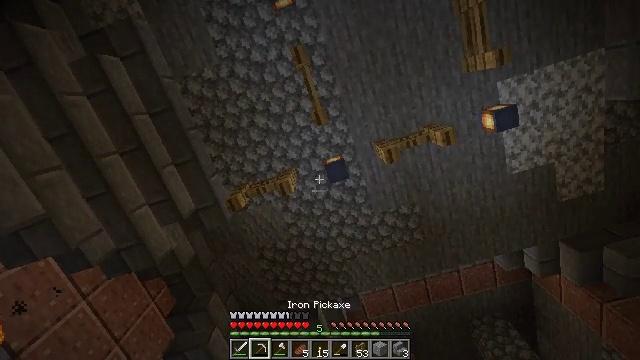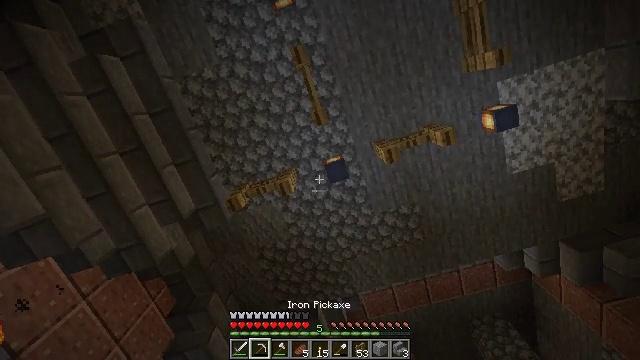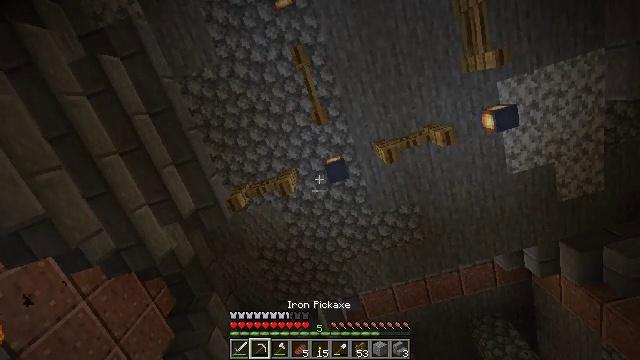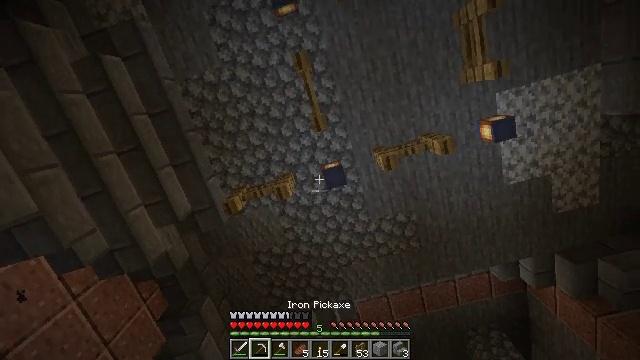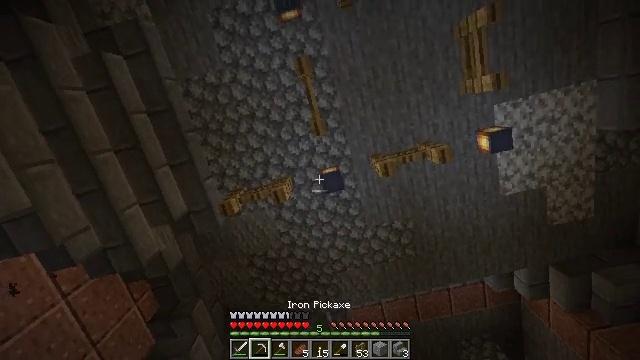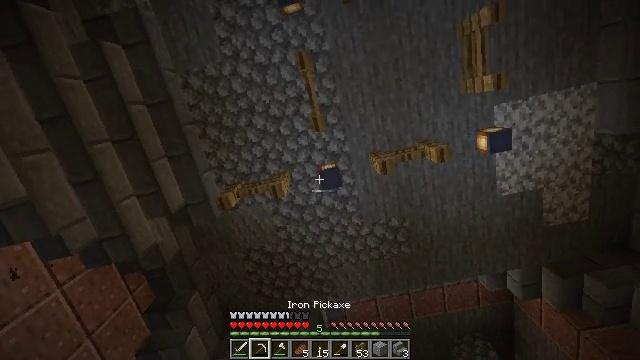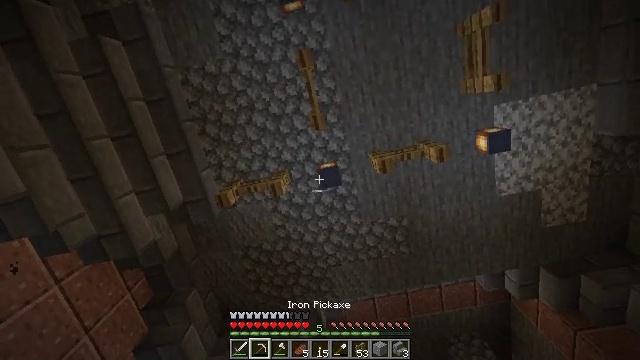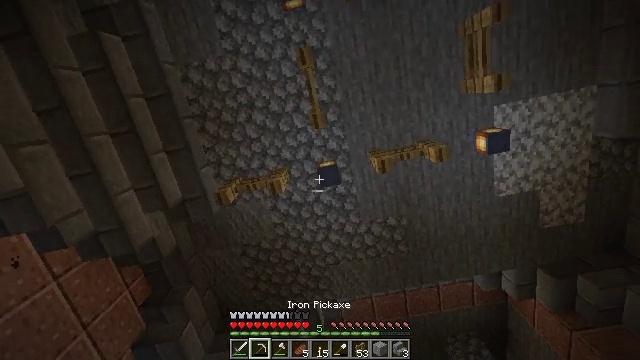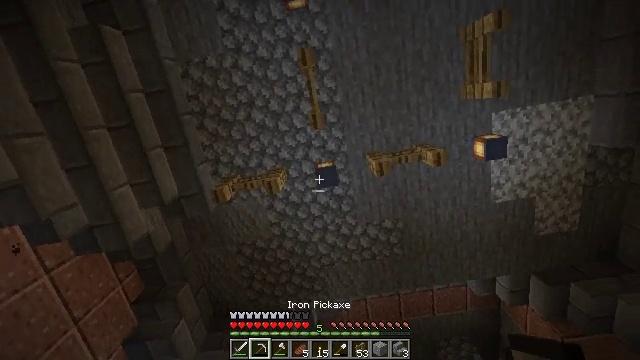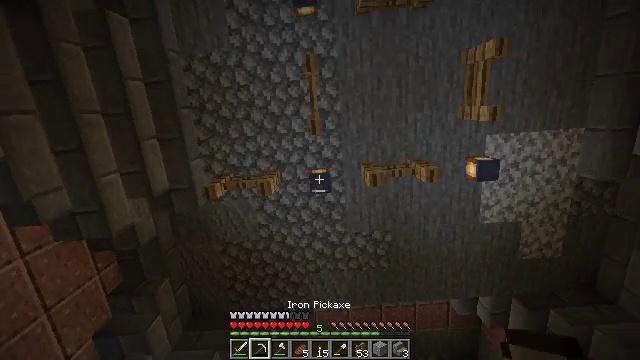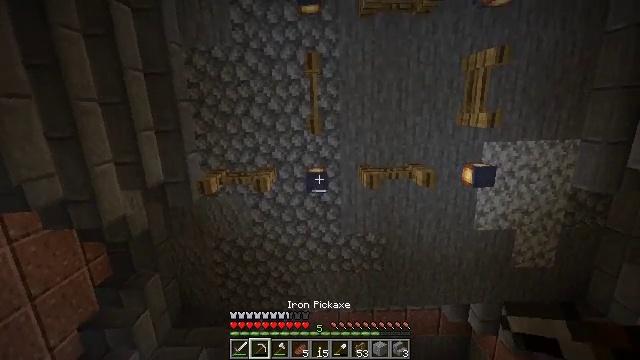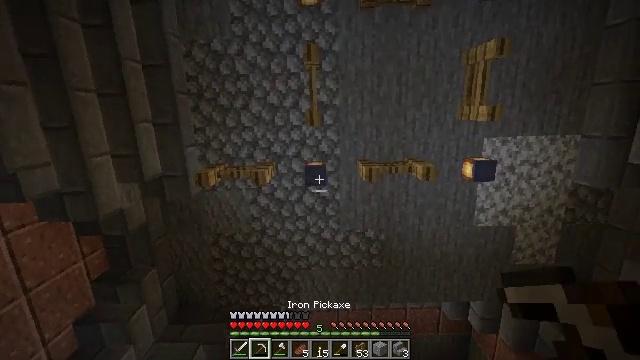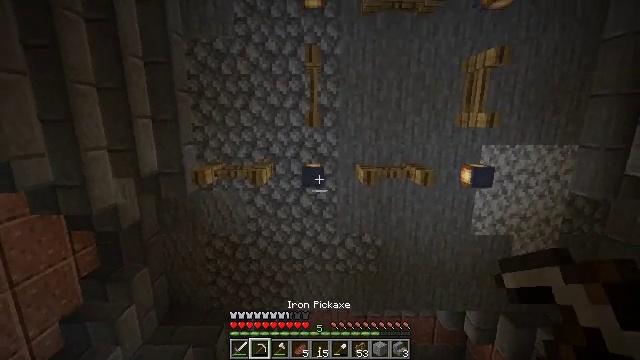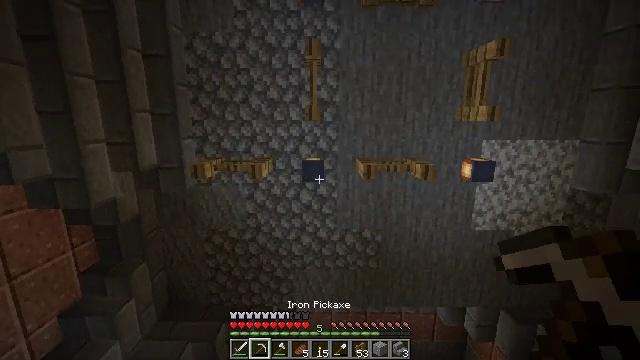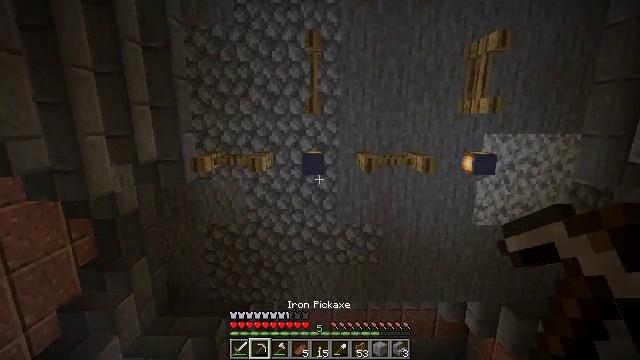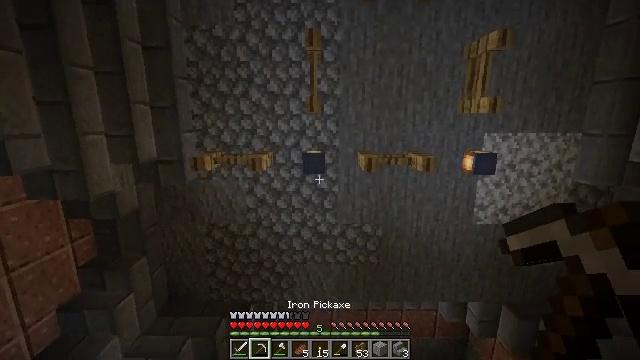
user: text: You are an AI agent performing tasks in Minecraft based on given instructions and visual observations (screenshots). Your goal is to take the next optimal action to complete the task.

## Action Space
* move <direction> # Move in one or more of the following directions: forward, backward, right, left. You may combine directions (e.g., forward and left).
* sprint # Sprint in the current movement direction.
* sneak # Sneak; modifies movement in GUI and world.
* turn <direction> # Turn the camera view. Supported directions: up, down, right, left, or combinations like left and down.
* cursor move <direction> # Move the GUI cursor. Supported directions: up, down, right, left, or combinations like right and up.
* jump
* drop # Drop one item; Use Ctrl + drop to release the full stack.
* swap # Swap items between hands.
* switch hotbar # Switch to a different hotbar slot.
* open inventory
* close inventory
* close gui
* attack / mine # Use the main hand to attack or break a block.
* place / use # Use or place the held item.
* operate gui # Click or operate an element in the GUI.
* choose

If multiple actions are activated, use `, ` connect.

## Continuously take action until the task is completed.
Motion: motion action
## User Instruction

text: Mine the lantern.
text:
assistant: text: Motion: attack / mine
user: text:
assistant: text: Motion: attack / mine
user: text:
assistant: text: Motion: turn right and up, attack / mine
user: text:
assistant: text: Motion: turn right and up, attack / mine
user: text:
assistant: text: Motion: turn right, attack / mine
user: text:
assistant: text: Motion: no_op
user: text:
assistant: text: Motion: no_op
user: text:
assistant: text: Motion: turn right
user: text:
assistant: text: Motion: turn right and up
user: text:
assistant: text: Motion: move forward, turn right
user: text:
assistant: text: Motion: move forward
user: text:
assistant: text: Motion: move forward, turn right and up
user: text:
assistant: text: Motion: no_op
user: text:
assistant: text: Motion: no_op
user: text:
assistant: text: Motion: no_op
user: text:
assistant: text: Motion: turn up
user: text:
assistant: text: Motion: turn up
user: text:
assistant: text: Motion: turn left and up
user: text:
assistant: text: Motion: no_op
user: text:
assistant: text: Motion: no_op
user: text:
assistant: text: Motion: attack / mine
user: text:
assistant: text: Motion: attack / mine
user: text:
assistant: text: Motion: attack / mine
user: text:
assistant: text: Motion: attack / mine
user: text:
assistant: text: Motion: attack / mine
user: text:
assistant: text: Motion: attack / mine
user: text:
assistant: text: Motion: attack / mine
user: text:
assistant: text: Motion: attack / mine
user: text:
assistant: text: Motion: attack / mine
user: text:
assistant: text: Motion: attack / mine